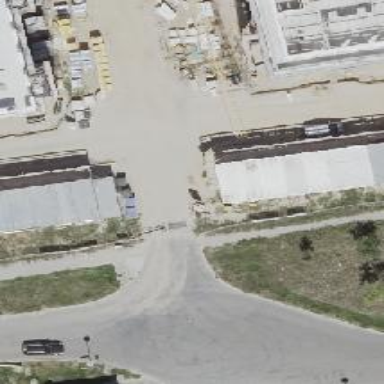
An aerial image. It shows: Uncontrolled crossing on the road.